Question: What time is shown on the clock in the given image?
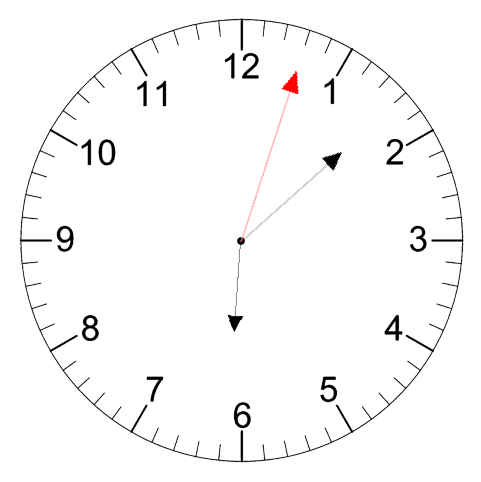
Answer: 06:08:03